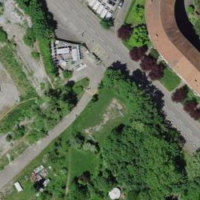
EUNIS habitat code: 56
Species observed at this site:
Urtica dioica
Clematis vitalba